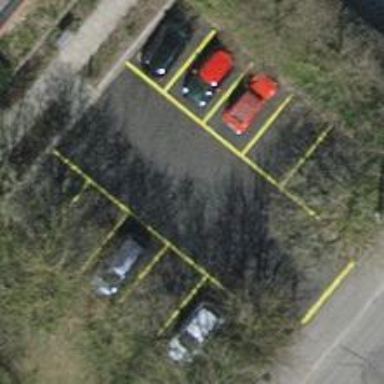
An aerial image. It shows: Parking area with surface.